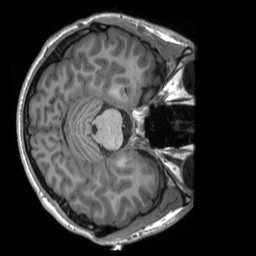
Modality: T1w
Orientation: axial
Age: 19
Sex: male
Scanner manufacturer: siemens
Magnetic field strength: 3 T
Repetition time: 2.3 s
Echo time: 0.00232 s